Aerial crown-view tile of a tropical tree (Barro Colorado Island, Panama), acquired 20240611:
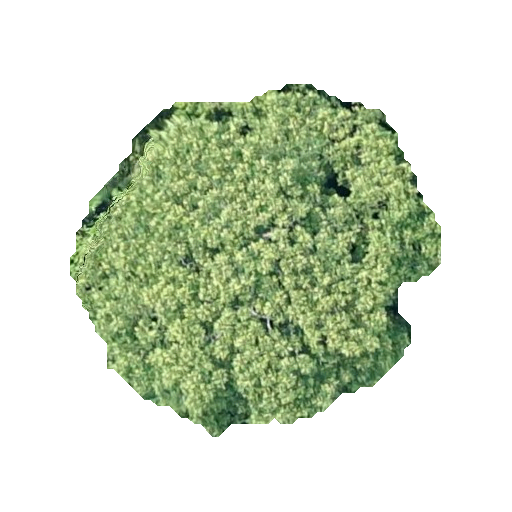
Species: Dipteryx oleifera
GBIF accepted scientific name: Dipteryx oleifera
Crown area: 146.321 m²